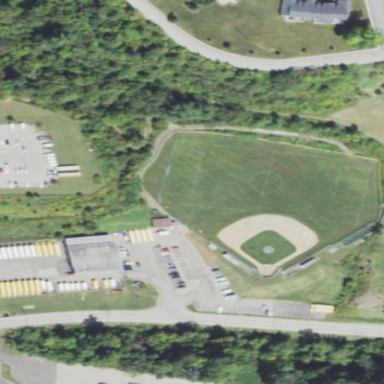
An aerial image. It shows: Recreation ground with baseball pitch.